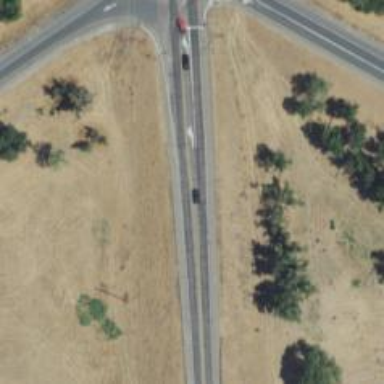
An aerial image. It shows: Solid stop line on the road marking.